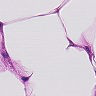
Metastatic tissue present: no